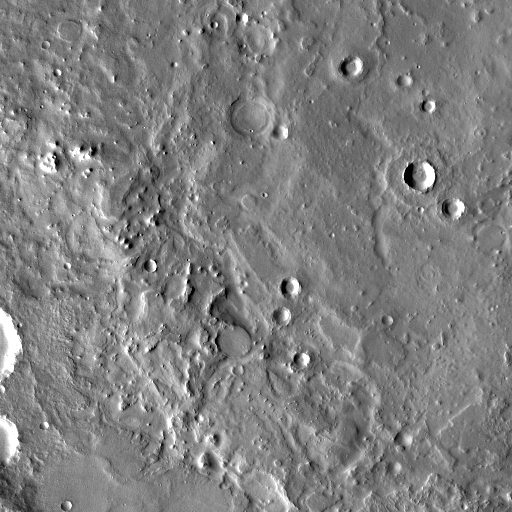
Crater classes present: Background, Other, Buried